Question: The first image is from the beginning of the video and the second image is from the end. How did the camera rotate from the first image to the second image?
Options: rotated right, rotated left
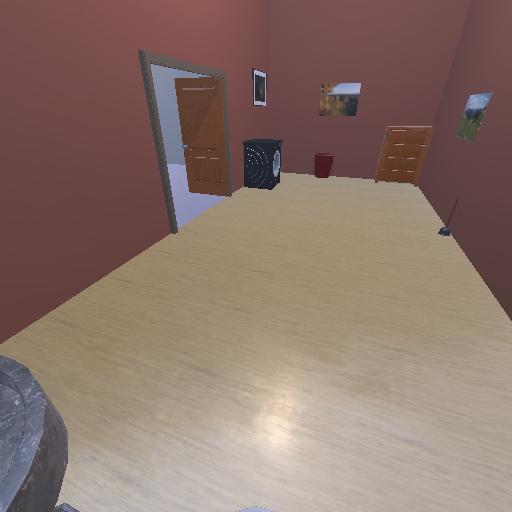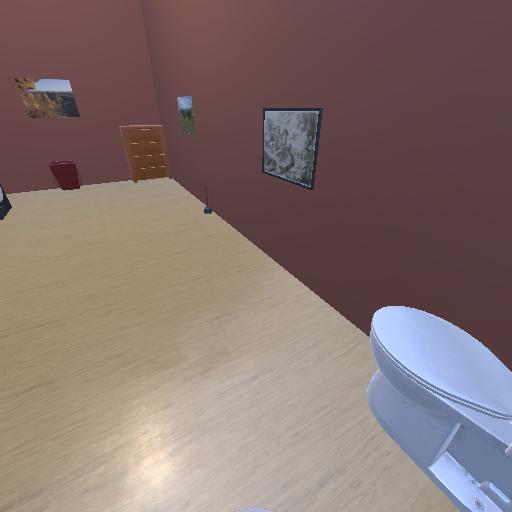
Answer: rotated right